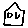
Label: house